Field crop: tomato
Growth stage: 2
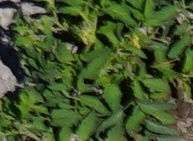
Species: tomato